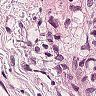
Metastatic tissue present: no